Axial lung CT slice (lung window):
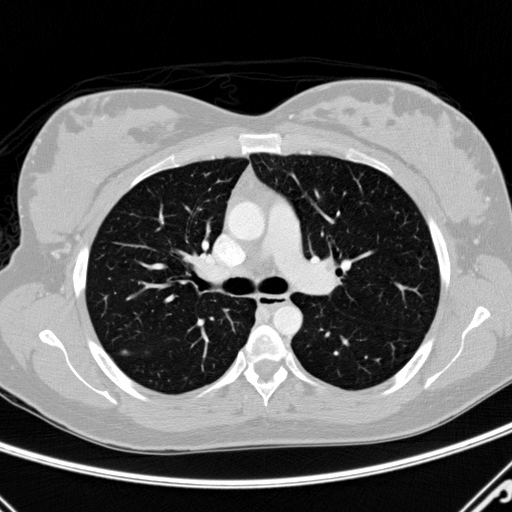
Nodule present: yes
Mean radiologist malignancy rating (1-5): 3